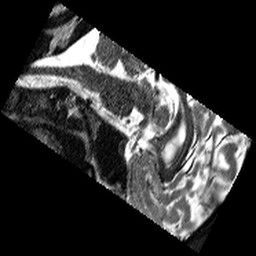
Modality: T2w
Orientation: sagittal